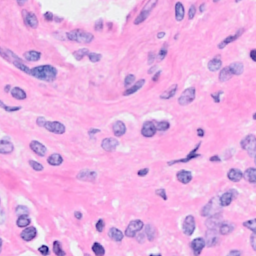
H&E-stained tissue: Breast